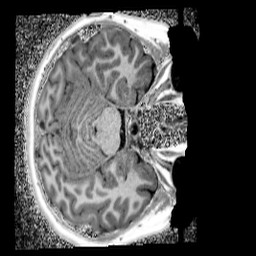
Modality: UNIT1_denoised
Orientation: axial
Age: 13
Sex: male
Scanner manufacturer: siemens
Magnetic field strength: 3 T
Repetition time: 4 s
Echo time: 0.00299 s